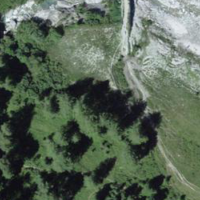
EUNIS habitat code: 26
Species observed at this site:
Parnassia palustris
Brenthis ino